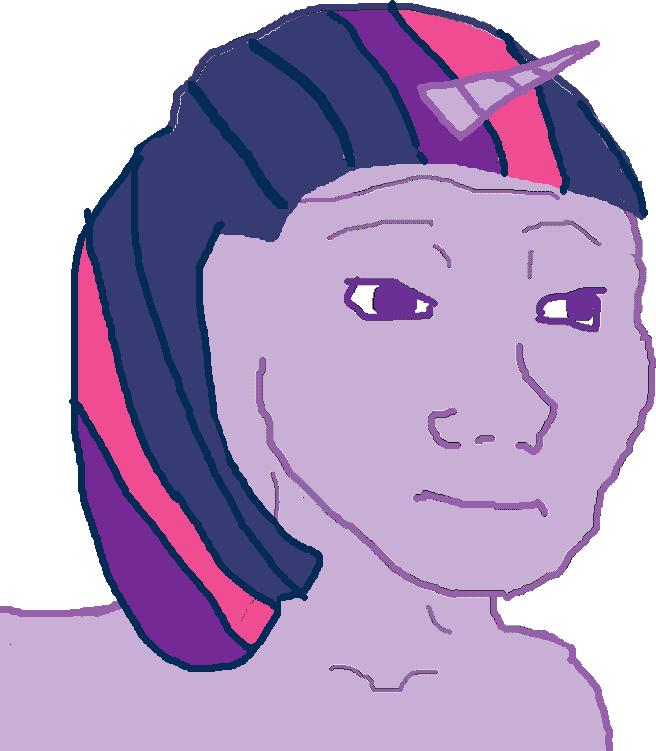
Label: 5_Animal